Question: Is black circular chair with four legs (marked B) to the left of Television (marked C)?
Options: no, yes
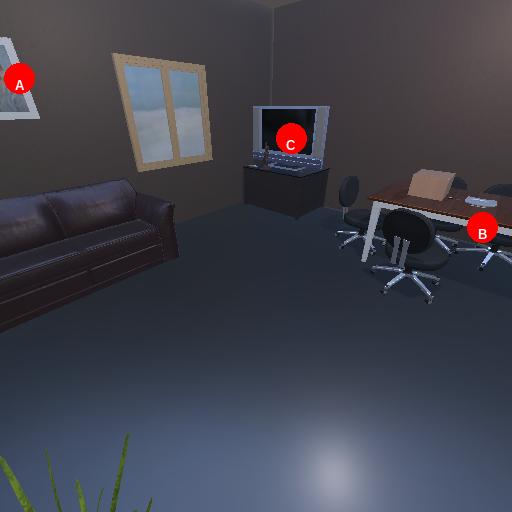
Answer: no